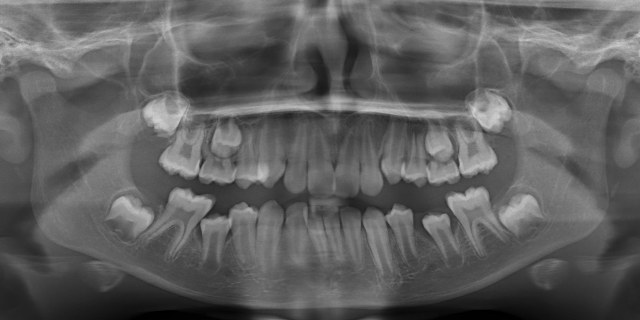
adult